【题型】证明题　【知识点】平面几何　【难度】medium
综合与实践

问题背景

数学小组发现国旗上五角星的五个角都是顶角为$36^\circ$的等腰三角形，对此三角形产生了极大兴趣并展开探究。

探究发现

如图 1，在$\triangle ABC$中，$\angle A = 36^\circ$，$AB = AC$。

（1）操作发现：将$\triangle ABC$折叠，使边$BC$落在边$BA$上，点$C$的对应点是点$E$，折痕交$AC$于点$D$，连接$DE$，$DB$，则$\angle BDE = \underline{\quad\quad\quad}$ $^\circ$，设$AC = 1$，$BC = x$，那么$AE = \underline{\quad\quad\quad}$（用含$x$的式子表示）；

（2）进一步探究发现：$\dfrac{BC}{AC} = \dfrac{\sqrt{5}-1}{2}$，这个比值被称为黄金比。在（1）的条件下试证明：$\dfrac{BC}{AC} = \dfrac{\sqrt{5}-1}{2}$；

拓展应用：

当等腰三角形的底与腰的比等于黄金比时，这个三角形叫黄金三角形。例如，图 1 中的$\triangle ABC$是黄金三角形。如图 2，在菱形$ABCD$中，$\angle BAD = 72^\circ$，$AB = 1$。求这个菱形较长对角线的长。

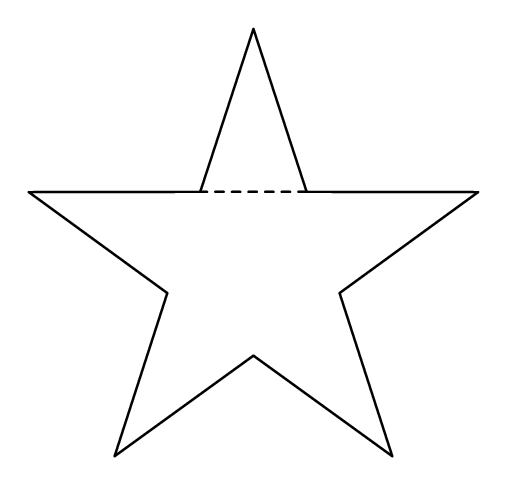
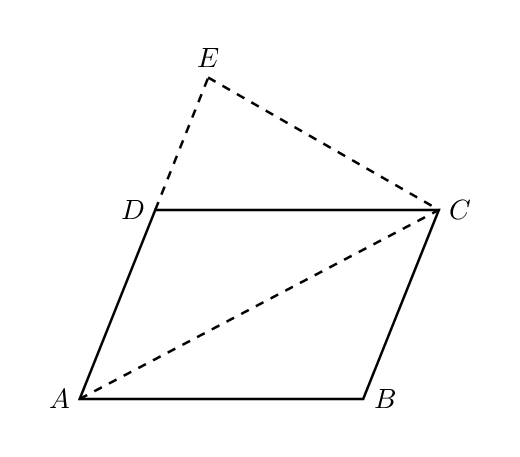
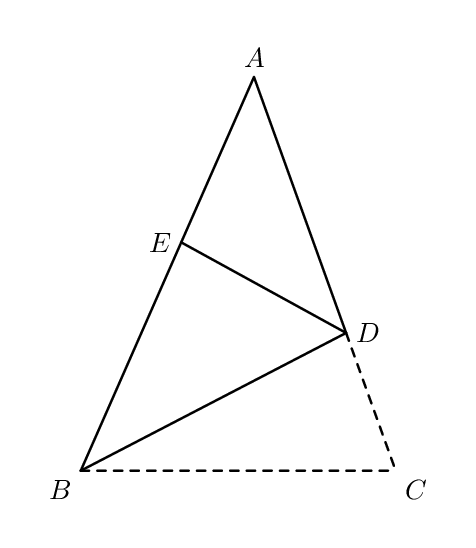
【解答】
【答案】(1)$72^\circ$，$1-x$  (2) 证明见解析，拓展应用：$\frac{\sqrt{5}+1}{2}$

【分析】(1) 利用等边对等角求出$\angle ABC$，$\angle ACB$的长，翻折得到$\angle ABD = \angle CBD = \frac{1}{2}\angle ABC$，$\angle BDC = \angle BDE$，$BC = BE$，利用三角形内角和定理求出，$\angle BDC$，$AE = AB - BE = AB - BC$，表示出$AE$即可；

(2) 证明$\triangle BDC \backsim \triangle ABC$，利用相似比进行求解即可得出$\frac{BC}{AC} = \frac{\sqrt{5}-1}{2}$；

拓展应用：连接$AC$，延长$AD$至点$E$，使$AE = AC$，连接$CE$，得到$\triangle ACE$为黄金三角形，进而得到$\frac{CE}{AC} = \frac{\sqrt{5}-1}{2}$，求出$AC$的长即可。

【详解】解：(1) $\because \angle A = 36^\circ$，$AB = AC$，

$\therefore \angle ABC = \angle C = \frac{1}{2}(180^\circ - 36^\circ) = 72^\circ$，

$\because$ 将$\triangle ABC$折叠，使边$BC$落在边$BA$上，

$\therefore \angle ABD = \angle CBD = \frac{1}{2}\angle ABC = 36^\circ$，$\angle BDC = \angle BDE$，$BC = BE = x$，

$\therefore \angle BDC = \angle BDE = 180^\circ - \angle CBD - \angle C = 72^\circ$，$AE = AB - BE = AB - BC = 1 - x$；

故答案为：$72^\circ$，$1 - x$；

(2) 证明：$\because \angle BDC = 72^\circ = \angle C$，

$\therefore BD = BC = x$，

$\because \angle A = \angle CBD = 36^\circ$，$\angle C = \angle C$，

$\therefore \triangle BDC \backsim \triangle ABC$，

$\therefore \frac{BC}{AC} = \frac{CD}{BC}$，

$\because \angle ABD = \angle CBD = \angle A = 36^\circ$，

$\therefore AD = BD = BC = x$，

$\therefore CD = 1 - x$，

$\therefore \frac{x}{1} = \frac{1 - x}{x}$，

整理，得：$x^2 + x - 1 = 0$，

解得：$x = \frac{\sqrt{5}-1}{2}$（负值已舍掉）；

经检验$x = \frac{\sqrt{5}-1}{2}$是原分式方程的解。

$\therefore \frac{BC}{AC} = \frac{\sqrt{5}-1}{2}$；

拓展应用：

如图，连接$AC$，延长$AD$至点$E$，使$AE = AC$，连接$CE$，

$\because$ 在菱形$ABCD$中，$\angle BAD = 72^\circ$，$AB = 1$，

$\therefore \angle CAD = \angle ACD = 36^\circ$，$CD = AD = 1$，

$\therefore \angle EDC = \angle DAC + \angle ACD = 72^\circ$，$\angle ACE = \angle AEC = \frac{1}{2}(180^\circ - \angle DAC) = 72^\circ$，

$\therefore \angle EDC = \angle AEC$，

$\therefore CE = CD = 1$，

$\therefore \triangle ACE$为黄金三角形，

$\therefore \frac{CE}{AC} = \frac{\sqrt{5}-1}{2}$，

$\therefore AC = \frac{2}{\sqrt{5}-1} = \frac{\sqrt{5}+1}{2}$。即菱形的较长的对角线的长为$\frac{\sqrt{5}+1}{2}$。

【点睛】本题考查等腰三角形的判定和性质，菱形的性质，相似三角形的判定和性质。解题的关键是理解并掌握黄金三角形的定义，利用相似三角形的判定和性质，得到黄金三角形的底边与腰长的比为$\frac{\sqrt{5}-1}{2}$。

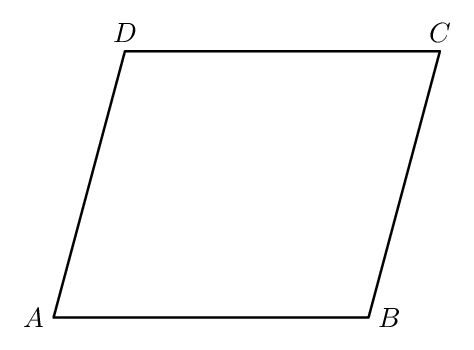